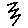
Label: zigzag